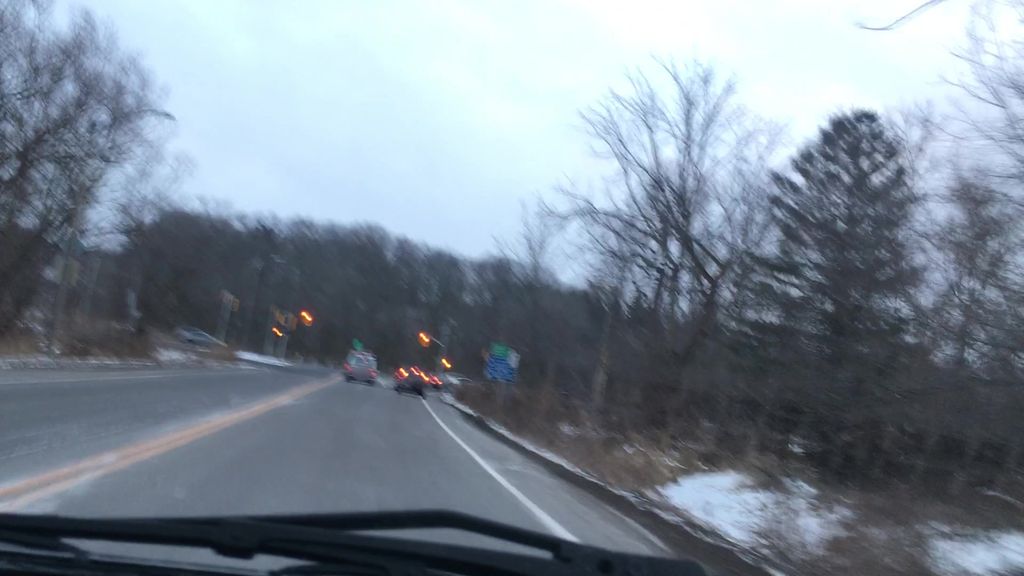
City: hamilton